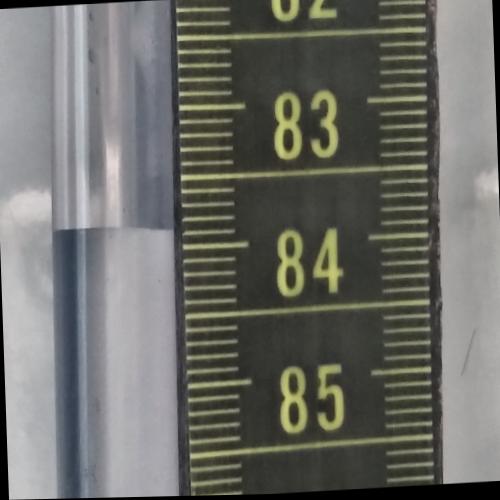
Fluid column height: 83.9 cm